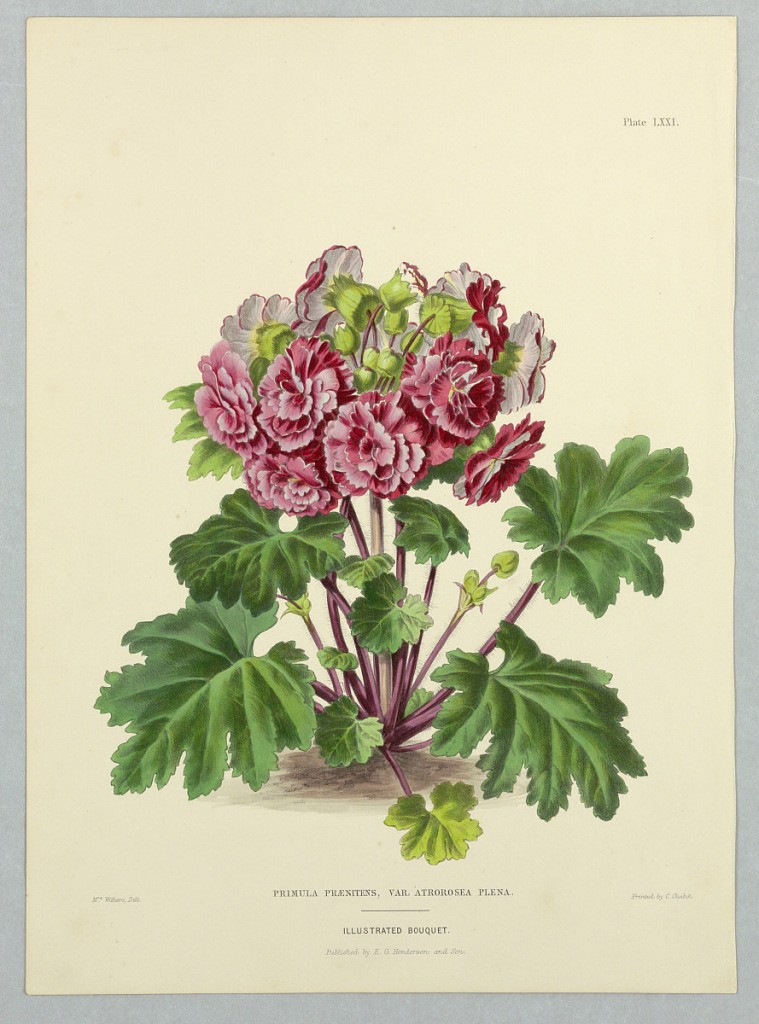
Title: Primula Praenitens, Var. Atrorosea Plena, Plate LXII from Edward George Henderson's "The Illustrated Bouquet"
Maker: E. G. Henderson and Son, English, ca. 1859 - 1886
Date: ca. 1857–1864
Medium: Chromolithograph on paper
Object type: Print
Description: Primula Praenitens, Var. Atrorosea Plena, Plate LXII from Edward George Henderson's "The Illustrated Bouquet."